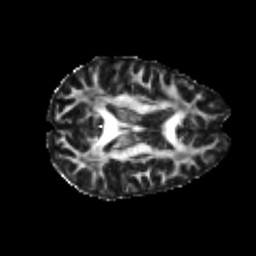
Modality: FA
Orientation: axial
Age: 20
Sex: female
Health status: healthy
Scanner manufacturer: philips
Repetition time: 7.388 s
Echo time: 0.08599 s